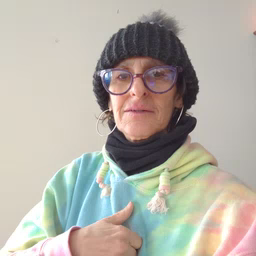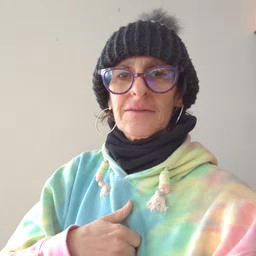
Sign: there